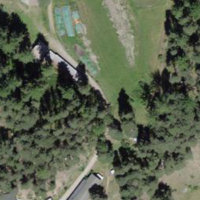
EUNIS habitat code: 43
Species observed at this site:
Amelanchier ovalis